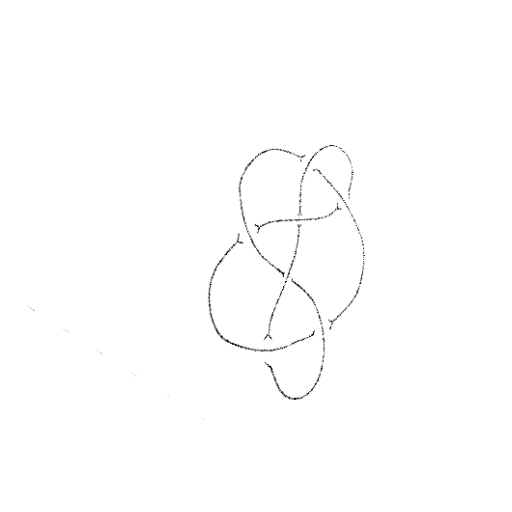
Crossing number: 7